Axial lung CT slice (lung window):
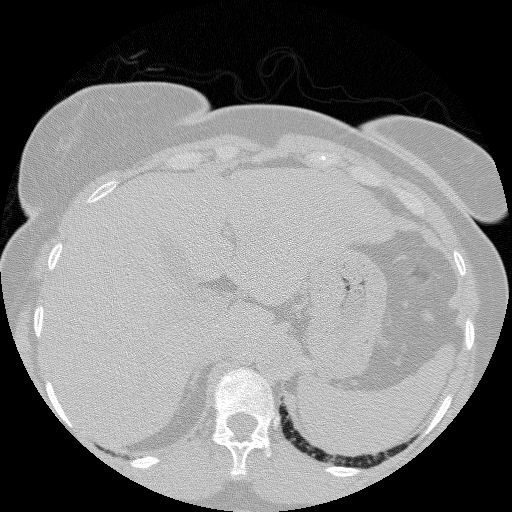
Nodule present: no